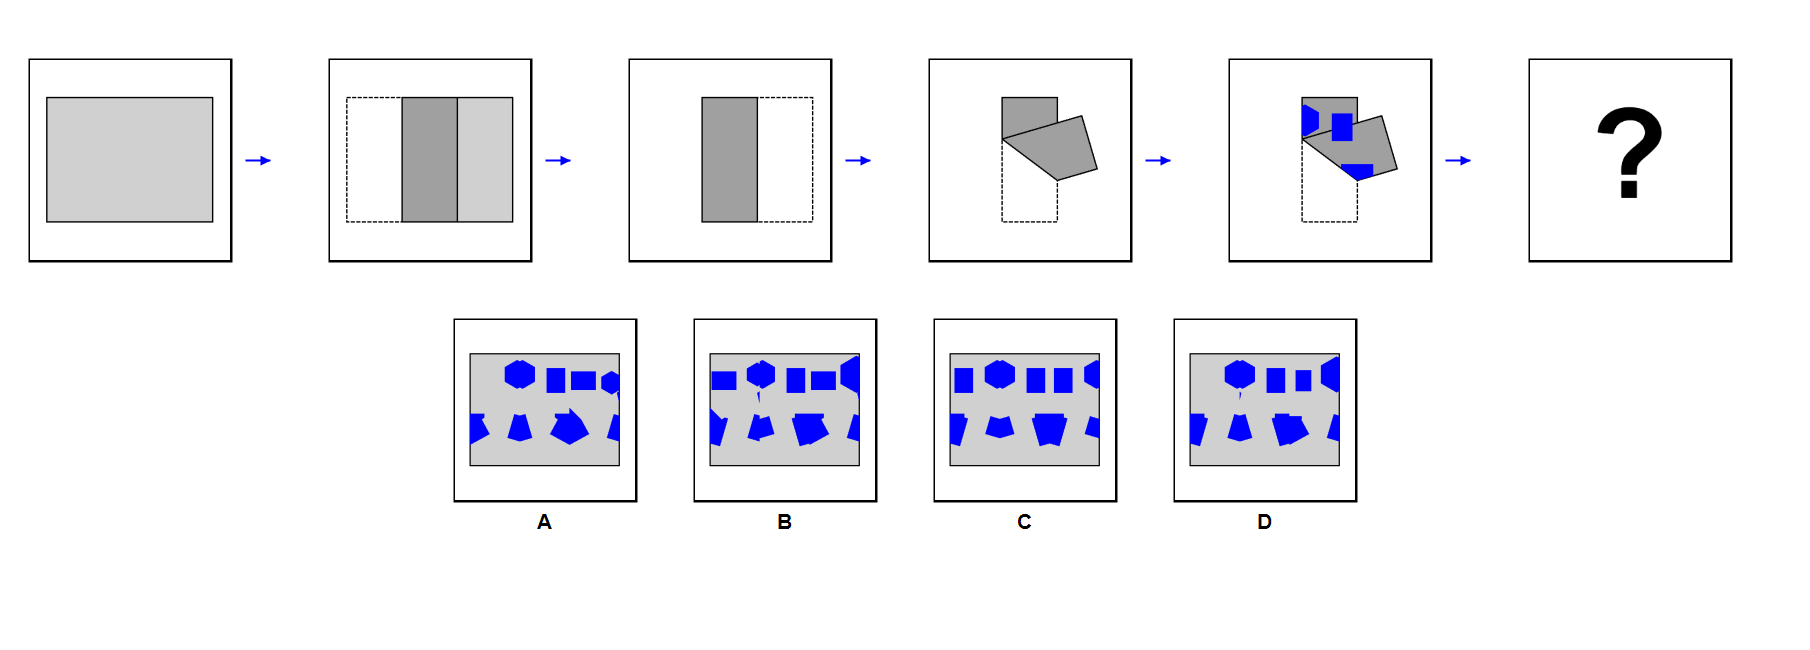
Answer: C